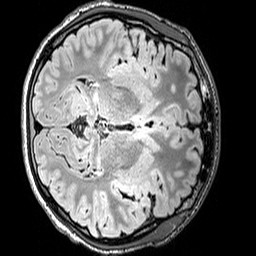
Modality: FLAIR
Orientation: axial
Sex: male
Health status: ill
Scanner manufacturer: siemens
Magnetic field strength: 3 T
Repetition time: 5 s
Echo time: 0.388 s